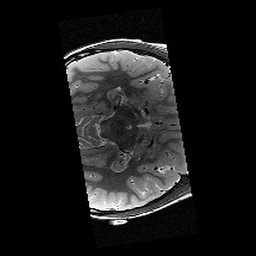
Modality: T2w
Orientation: axial
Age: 9
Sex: male
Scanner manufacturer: siemens
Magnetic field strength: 3 T
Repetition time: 9.23 s
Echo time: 0.067 s